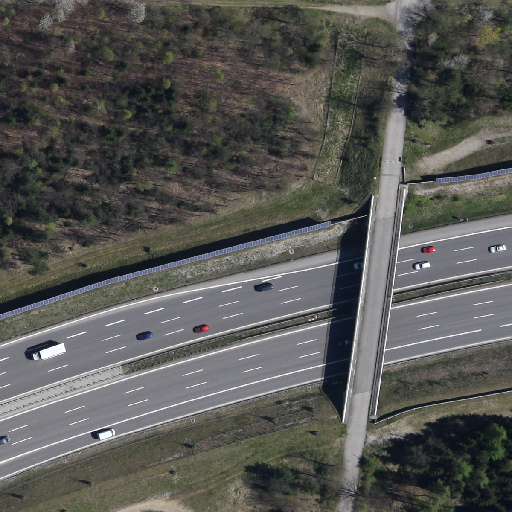
Referring expression: heavy-duty vehicle